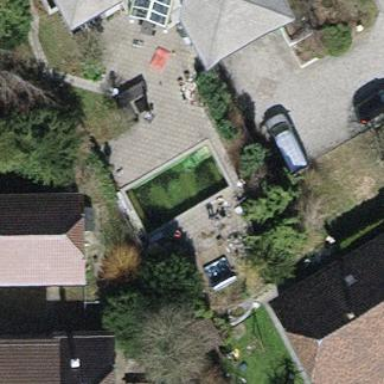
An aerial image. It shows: Outdoor swimming pool on leisure land.